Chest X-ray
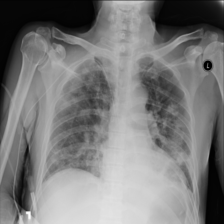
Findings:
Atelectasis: positive
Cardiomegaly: negative
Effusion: negative
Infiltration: negative
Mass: negative
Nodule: positive
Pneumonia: negative
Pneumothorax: negative
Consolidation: positive
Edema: negative
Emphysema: negative
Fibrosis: negative
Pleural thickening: negative
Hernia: negative